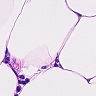
Metastatic tissue present: no